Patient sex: M
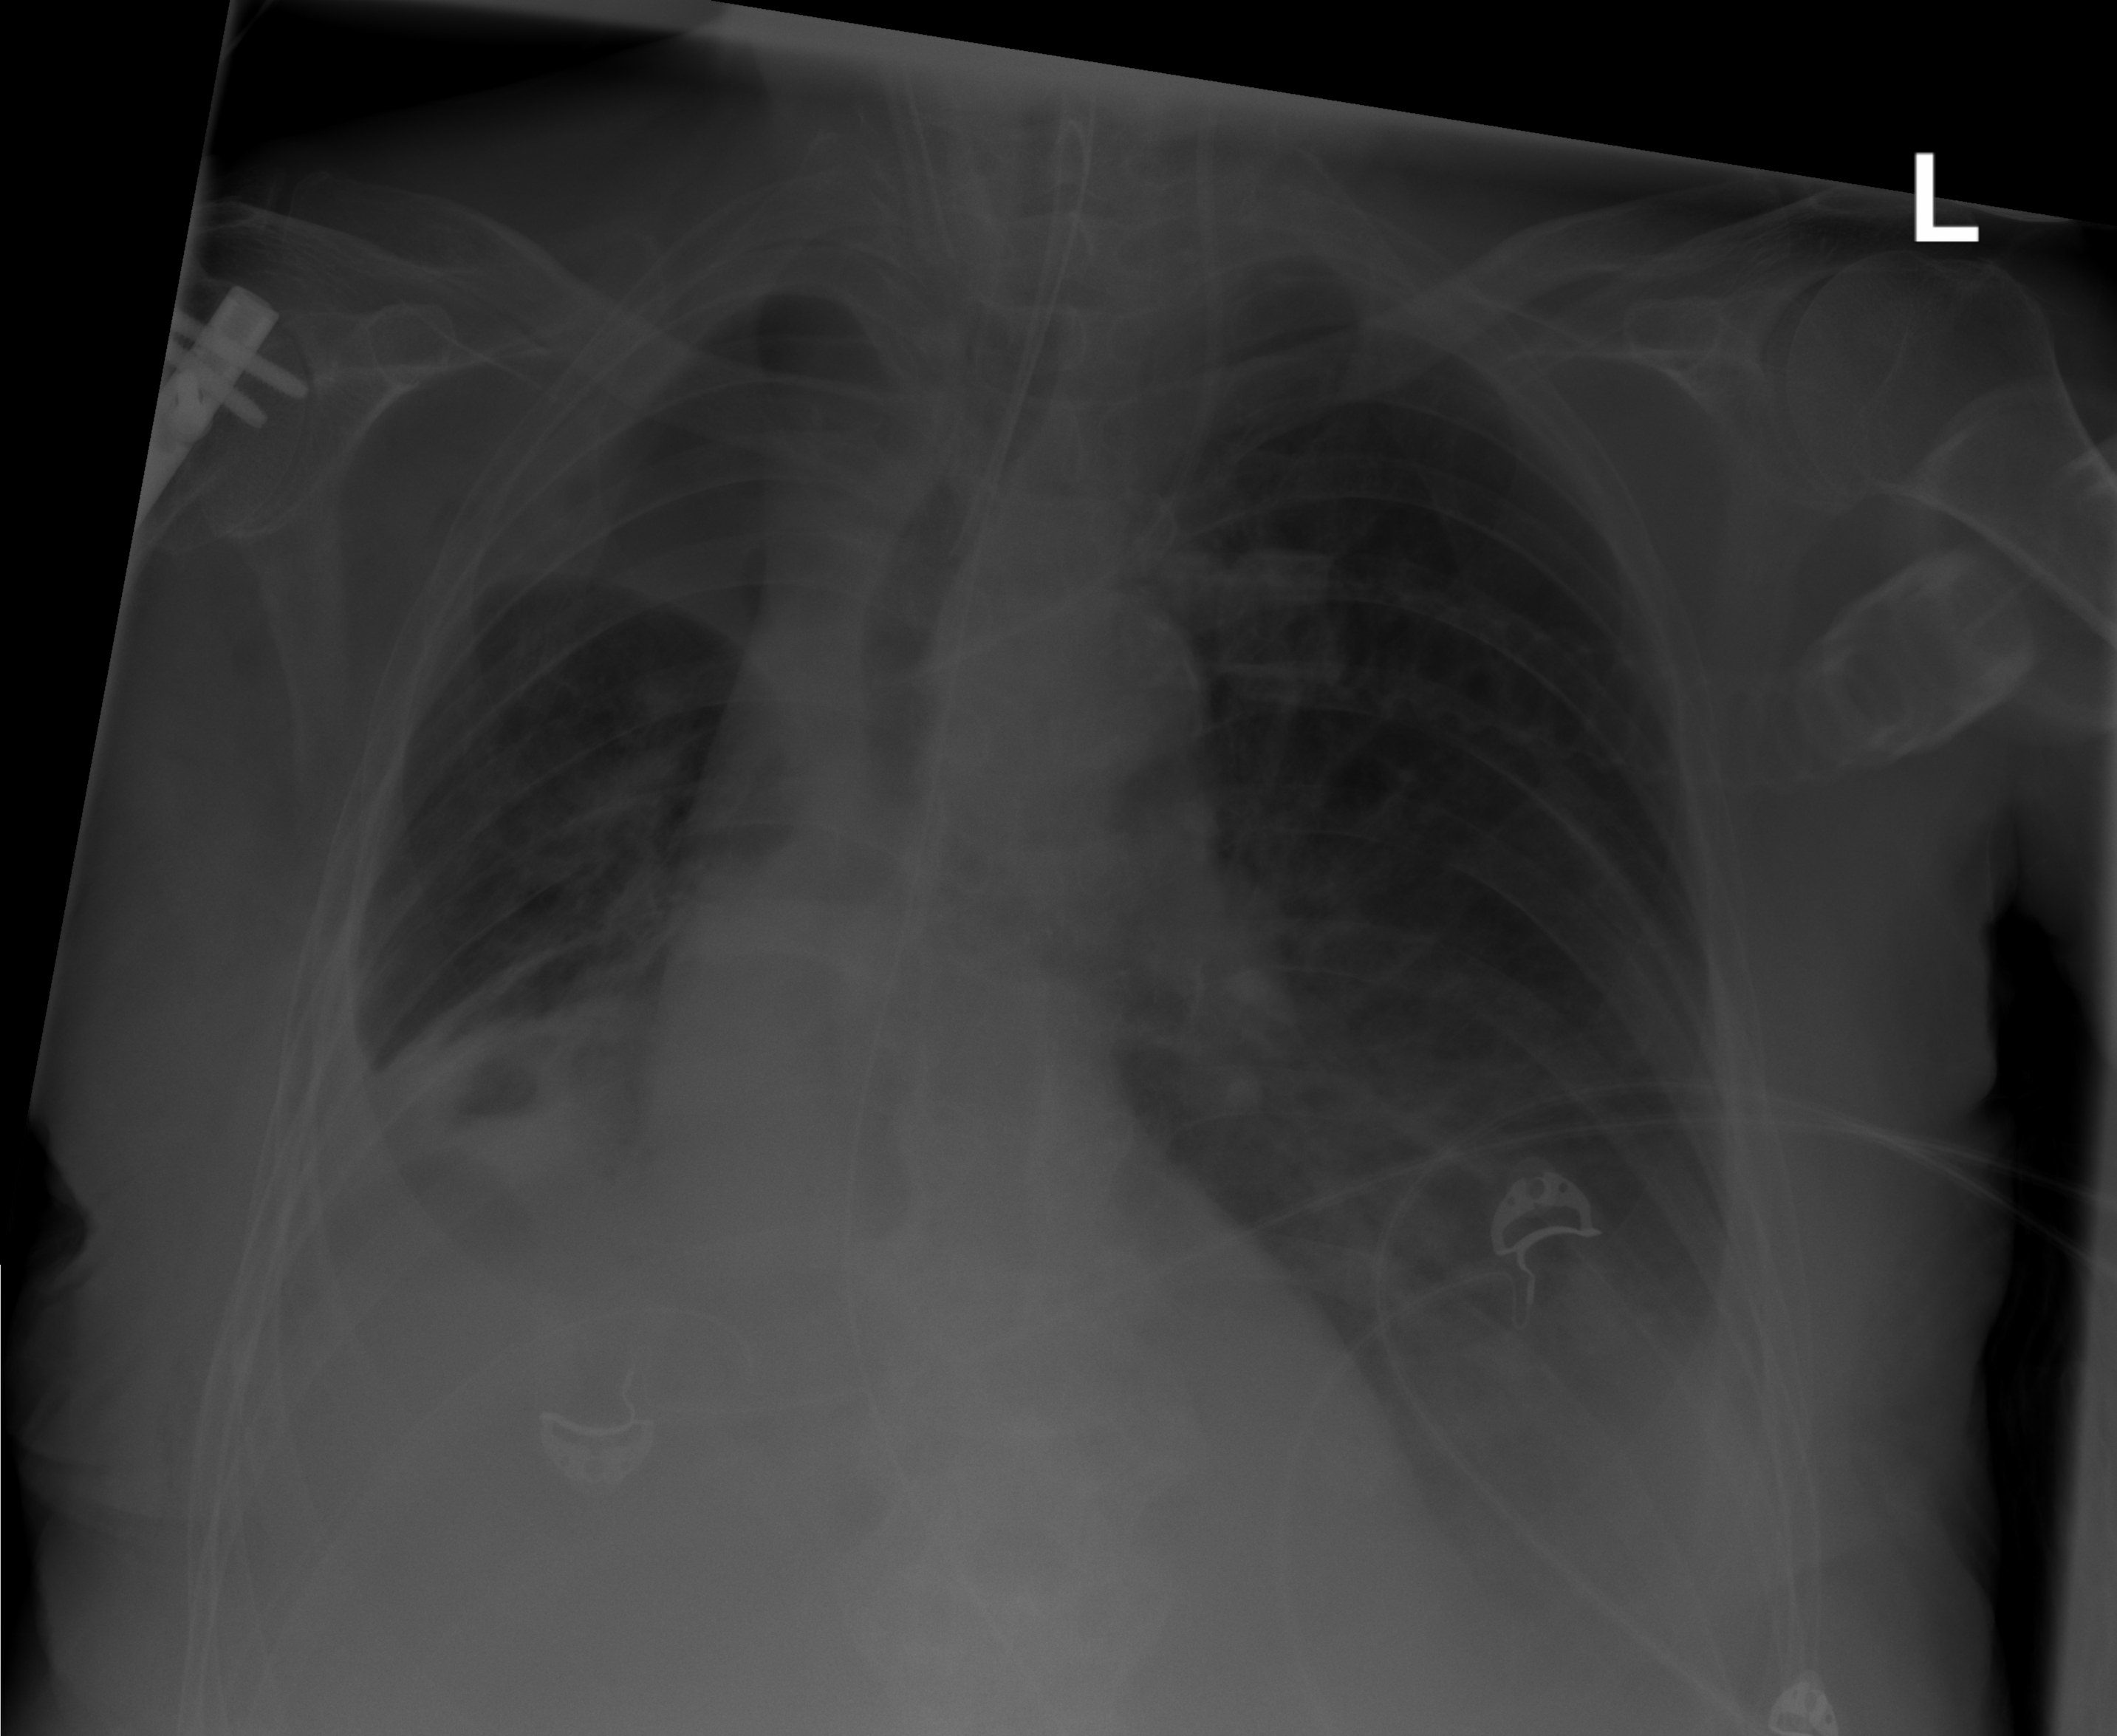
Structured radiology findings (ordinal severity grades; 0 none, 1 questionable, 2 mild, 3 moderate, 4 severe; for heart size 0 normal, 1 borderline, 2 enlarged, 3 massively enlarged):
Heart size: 0
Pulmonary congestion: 0
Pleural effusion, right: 3
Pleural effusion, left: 2
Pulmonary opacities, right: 1
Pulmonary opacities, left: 2
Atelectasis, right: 2
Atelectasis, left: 2